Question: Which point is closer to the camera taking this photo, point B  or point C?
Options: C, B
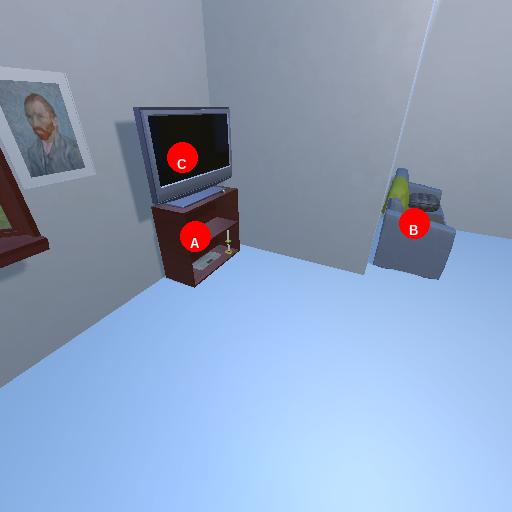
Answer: C